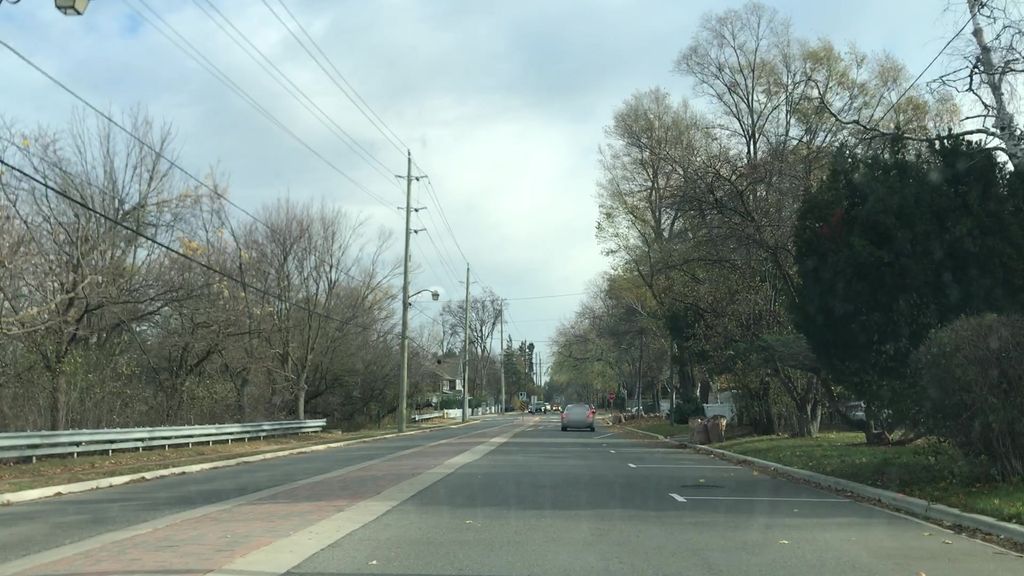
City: toronto